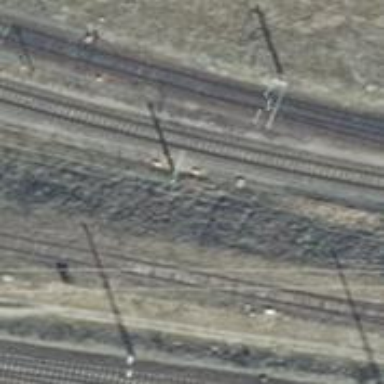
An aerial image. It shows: Railway milestone with catenary mast.